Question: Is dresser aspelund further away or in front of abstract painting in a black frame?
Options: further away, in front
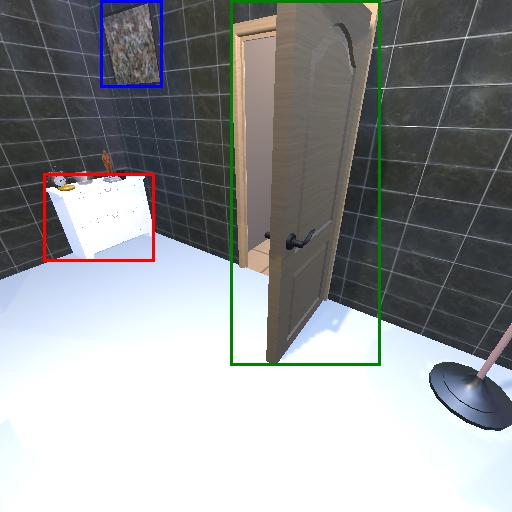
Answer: further away